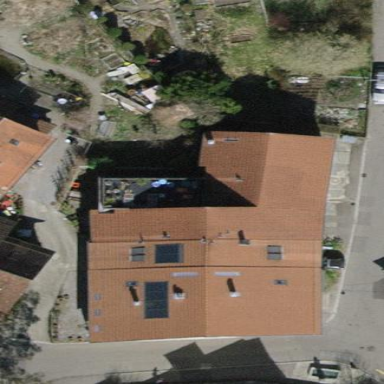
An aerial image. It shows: Building with tile roof.